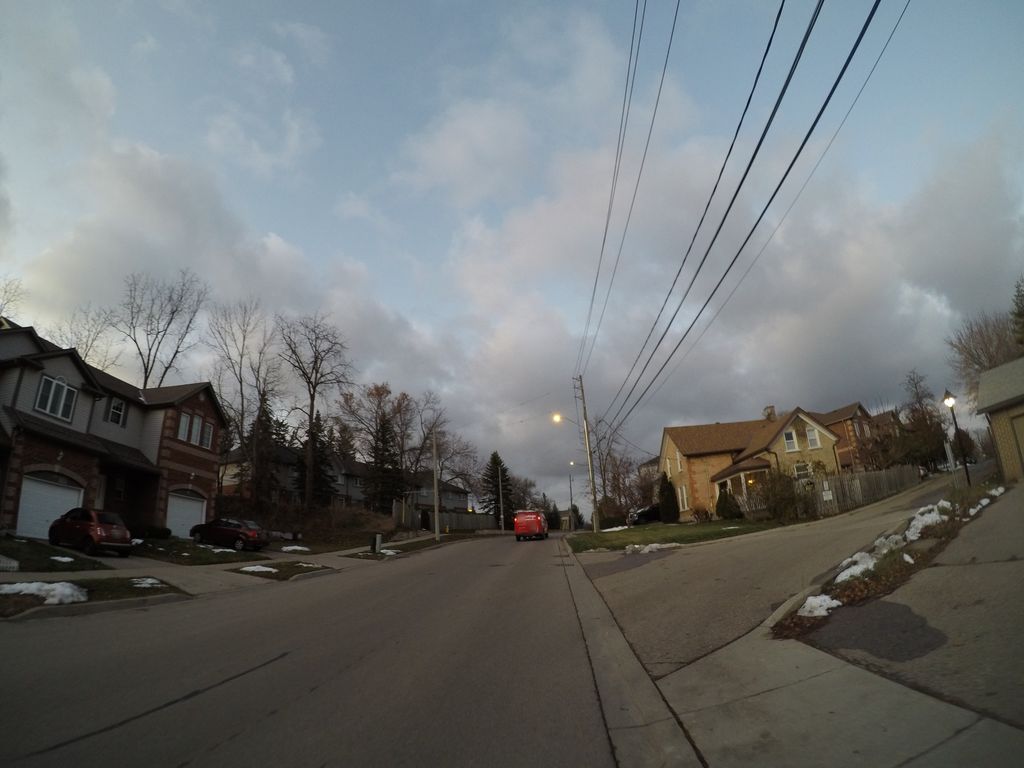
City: kitchener-waterloo